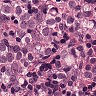
Metastatic tissue present: yes